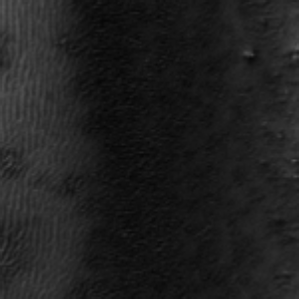
Label: frost